Field crop: maize
Growth stage: 2
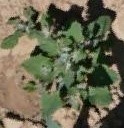
Species: chenopodium